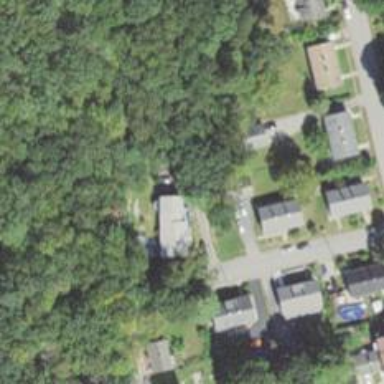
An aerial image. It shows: Residential driveway serving as service road.